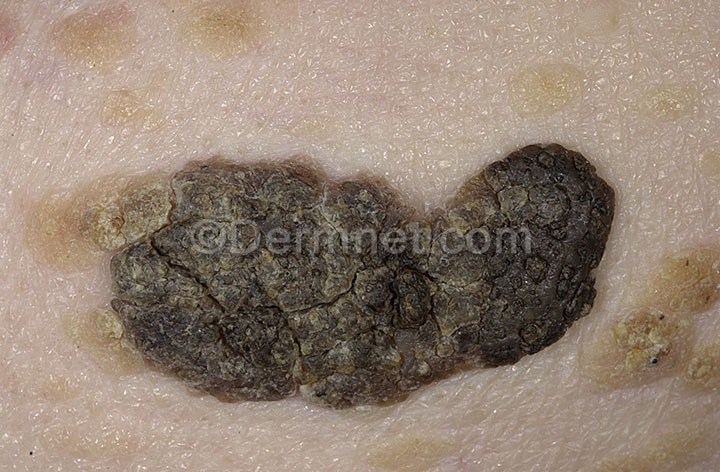
Disease: Seborrheic Keratoses and other Benign Tumors